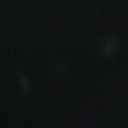
Screen state: off